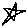
Label: star